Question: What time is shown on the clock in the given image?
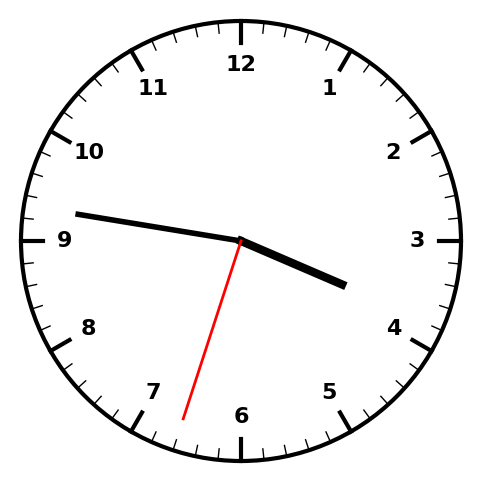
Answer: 03:46:33